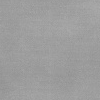
Atmospheric dust classification: dusty